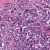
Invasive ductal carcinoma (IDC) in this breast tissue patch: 1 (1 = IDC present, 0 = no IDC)